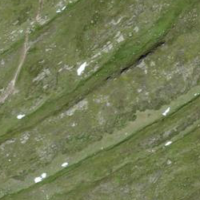
EUNIS habitat code: 26
Species observed at this site:
Anthus spinoletta